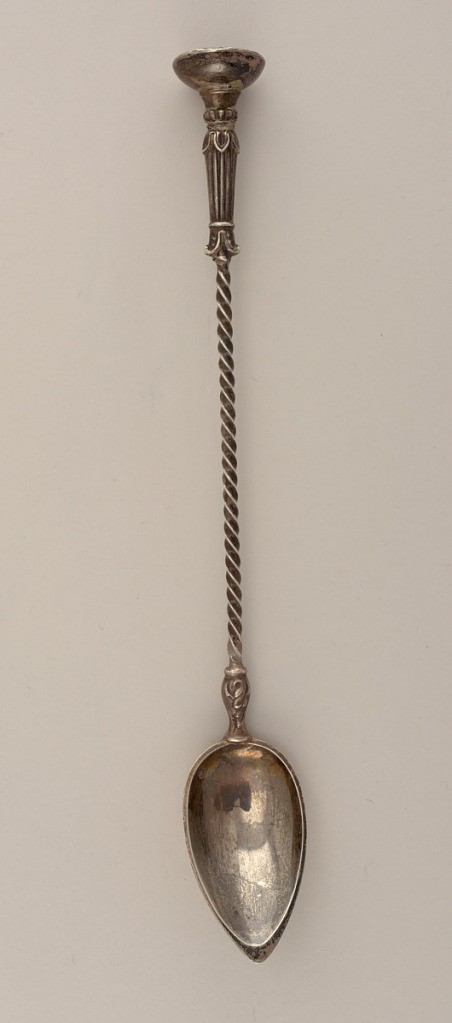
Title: spoon
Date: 19th century
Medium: silver
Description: Pointed oval bowl and twisted stem with fluted and scrolled terminal below the circular crusher.